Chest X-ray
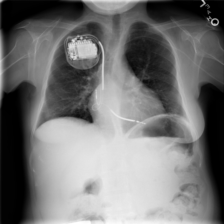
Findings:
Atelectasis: negative
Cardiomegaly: negative
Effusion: negative
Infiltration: negative
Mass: negative
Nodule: negative
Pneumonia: negative
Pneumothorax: negative
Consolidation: negative
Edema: negative
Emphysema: negative
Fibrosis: negative
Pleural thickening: negative
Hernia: negative